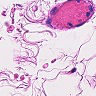
Metastatic tissue present: no